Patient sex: M
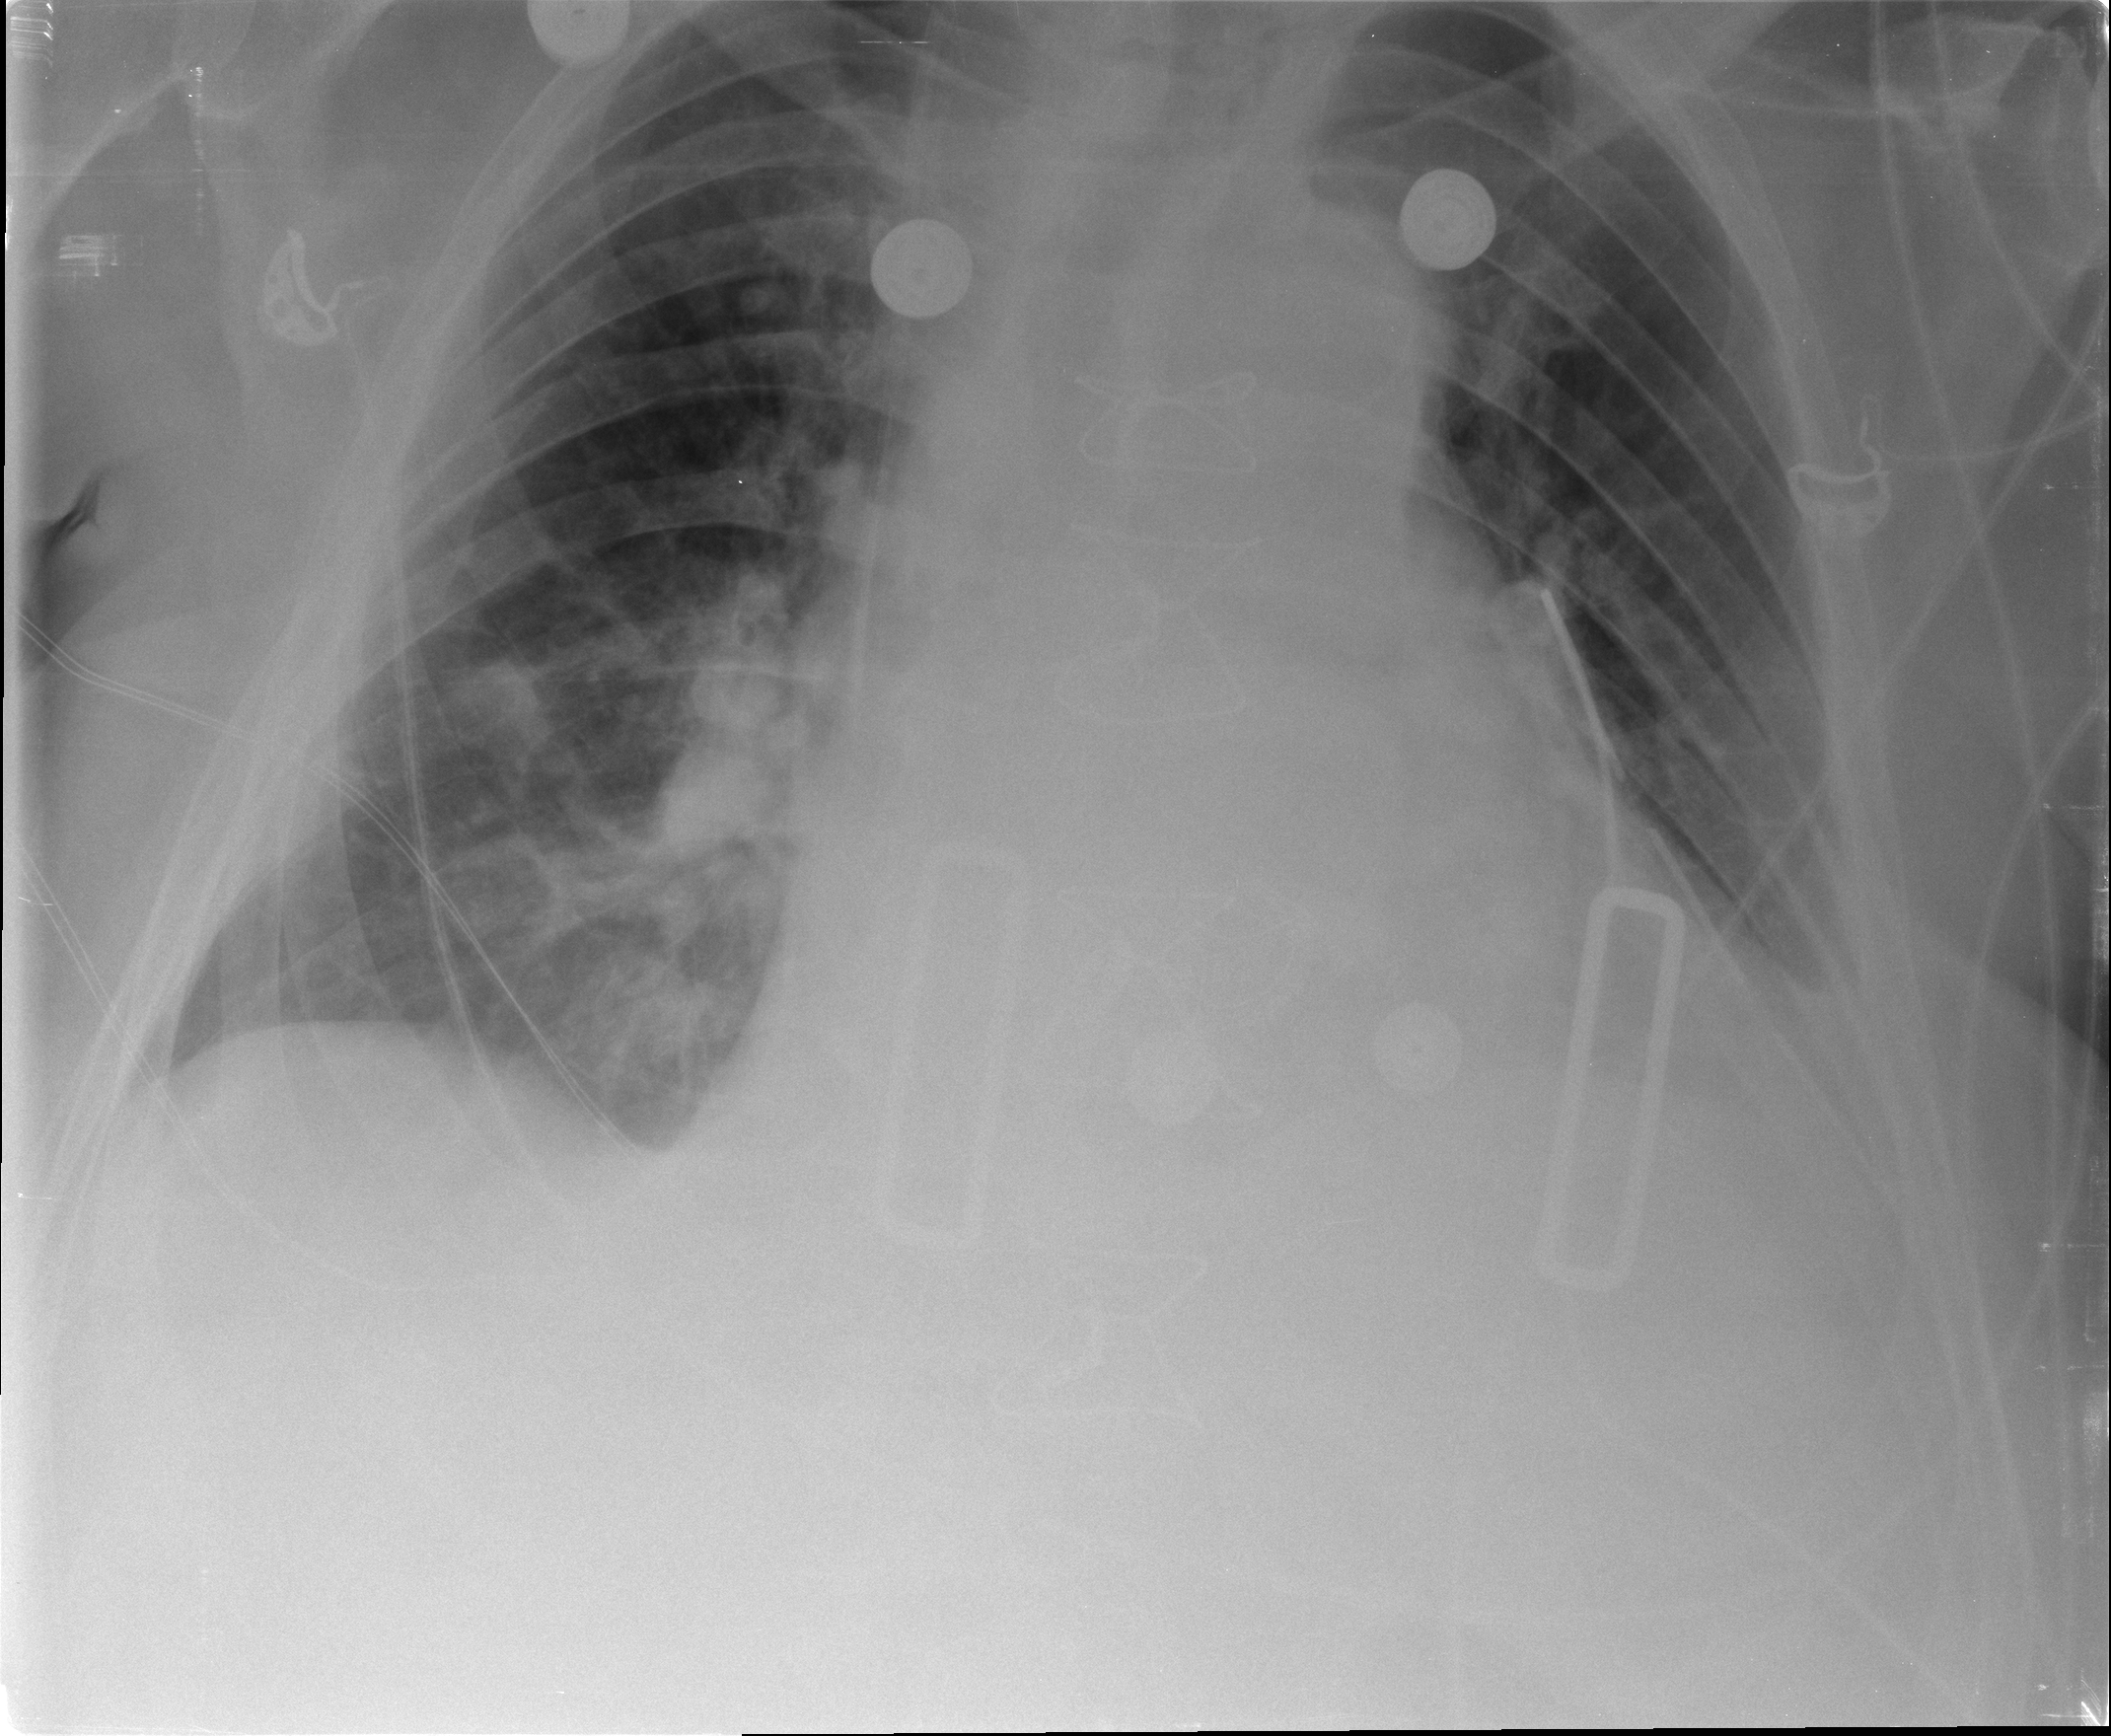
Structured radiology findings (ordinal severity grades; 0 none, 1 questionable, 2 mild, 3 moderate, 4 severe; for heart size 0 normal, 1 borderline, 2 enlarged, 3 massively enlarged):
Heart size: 2
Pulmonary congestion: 2
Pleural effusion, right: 2
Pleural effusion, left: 2
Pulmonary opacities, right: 2
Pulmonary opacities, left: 0
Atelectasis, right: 2
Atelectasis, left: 2